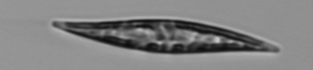
Label: Pleurosigma